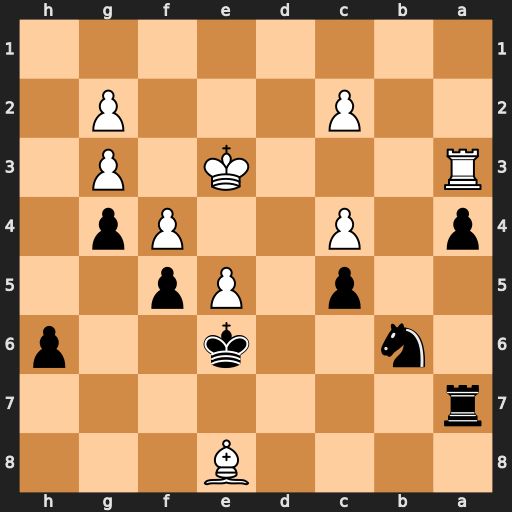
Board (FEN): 4B3/r7/1n2k2p/2p1Pp2/p1P2Pp1/R3K1P1/2P3P1/8
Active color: b
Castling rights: -
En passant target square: -
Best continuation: Nxc4+ Kd3 Nxa3